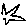
Label: star